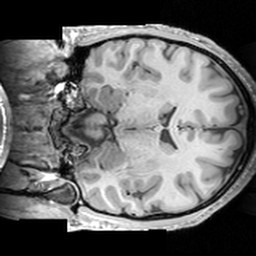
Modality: T1w
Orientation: coronal
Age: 28
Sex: male
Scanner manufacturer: siemens
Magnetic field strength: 3 T
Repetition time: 1.63 s
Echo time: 0.00311 s